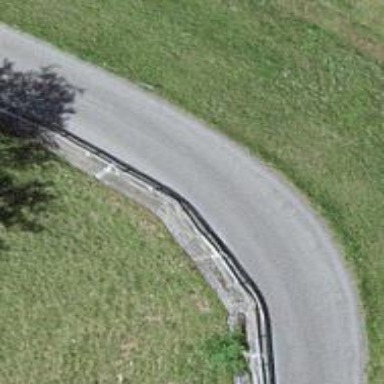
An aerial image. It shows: Retaining wall.